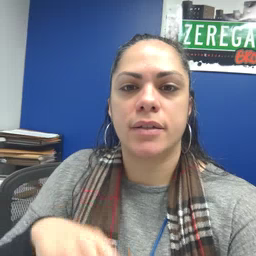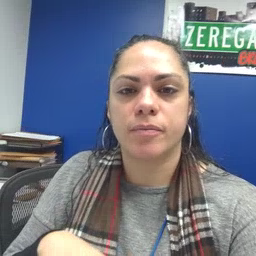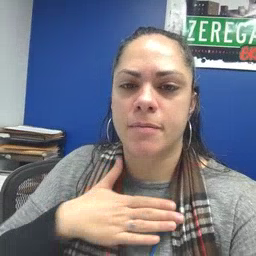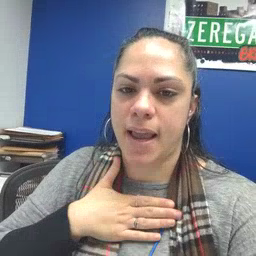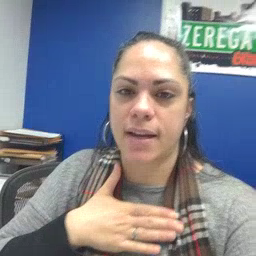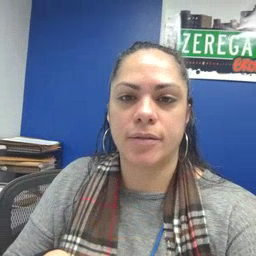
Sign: minemy